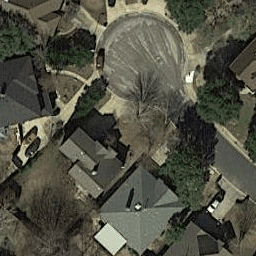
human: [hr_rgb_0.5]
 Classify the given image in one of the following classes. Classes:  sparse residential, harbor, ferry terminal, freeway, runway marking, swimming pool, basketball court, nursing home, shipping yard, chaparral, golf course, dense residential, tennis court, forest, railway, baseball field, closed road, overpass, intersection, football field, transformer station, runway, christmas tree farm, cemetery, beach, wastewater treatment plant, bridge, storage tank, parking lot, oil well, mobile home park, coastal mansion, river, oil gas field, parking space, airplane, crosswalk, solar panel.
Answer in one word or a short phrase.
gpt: closed road